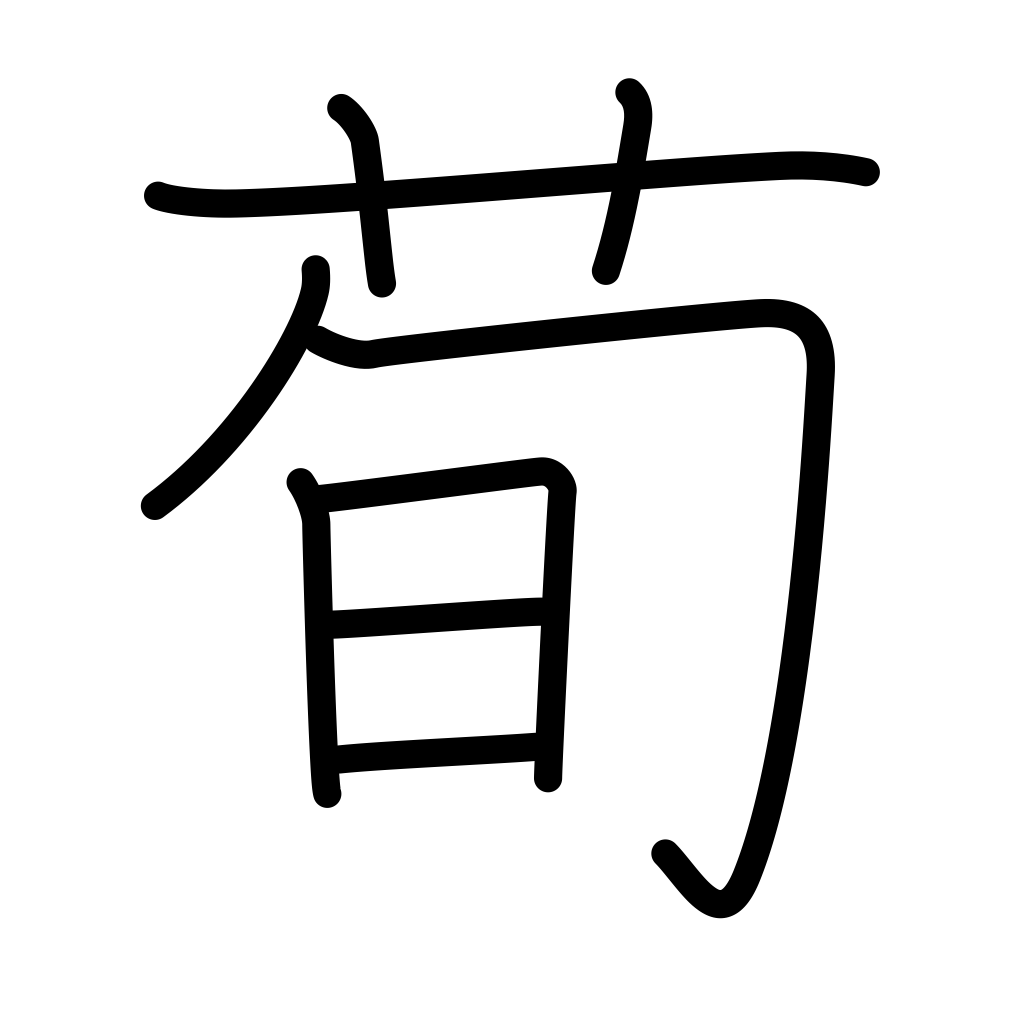
Meaning: type of plant, proper name